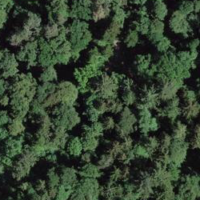
EUNIS habitat code: 41
Species observed at this site:
Campanula trachelium